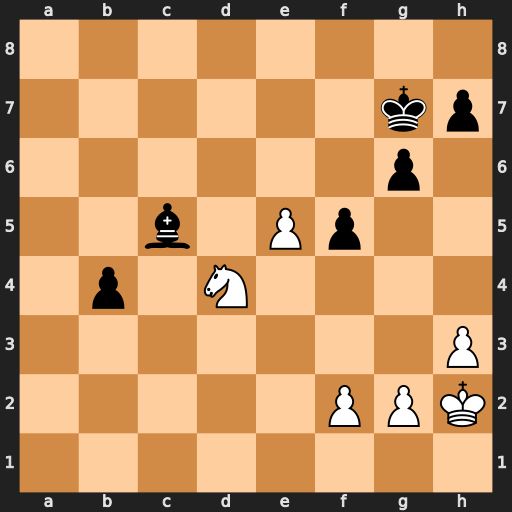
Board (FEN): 8/6kp/6p1/2b1Pp2/1p1N4/7P/5PPK/8
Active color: w
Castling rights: -
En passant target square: -
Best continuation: Ne6+ Kf7 Nxc5